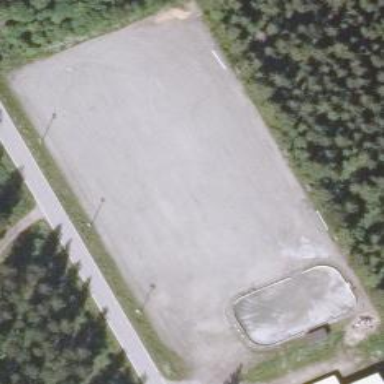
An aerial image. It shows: Ice hockey pitch for leisure sports.